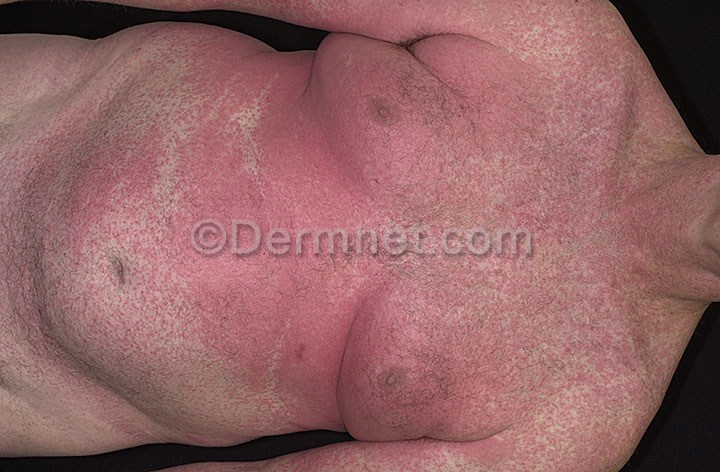
Disease: Exanthems and Drug Eruptions